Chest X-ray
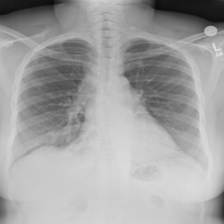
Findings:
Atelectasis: negative
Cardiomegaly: negative
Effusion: negative
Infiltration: negative
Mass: negative
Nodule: negative
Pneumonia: negative
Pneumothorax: negative
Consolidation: negative
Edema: negative
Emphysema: negative
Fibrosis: negative
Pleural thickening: negative
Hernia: negative